Interaction volume radius: 5 \u00c5
Interaction volume height: 15 \u00c5
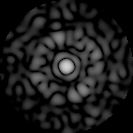
Disorder parameter: 0.8502